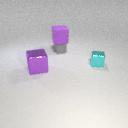
large purple metal cube to the left of small cyan metal cube